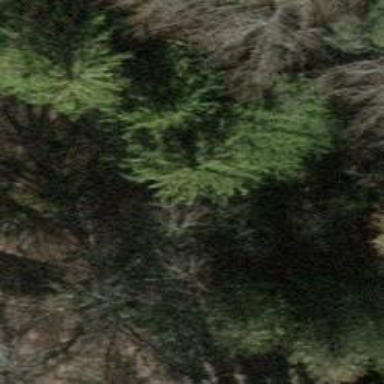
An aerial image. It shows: Single tag "natural: tree."